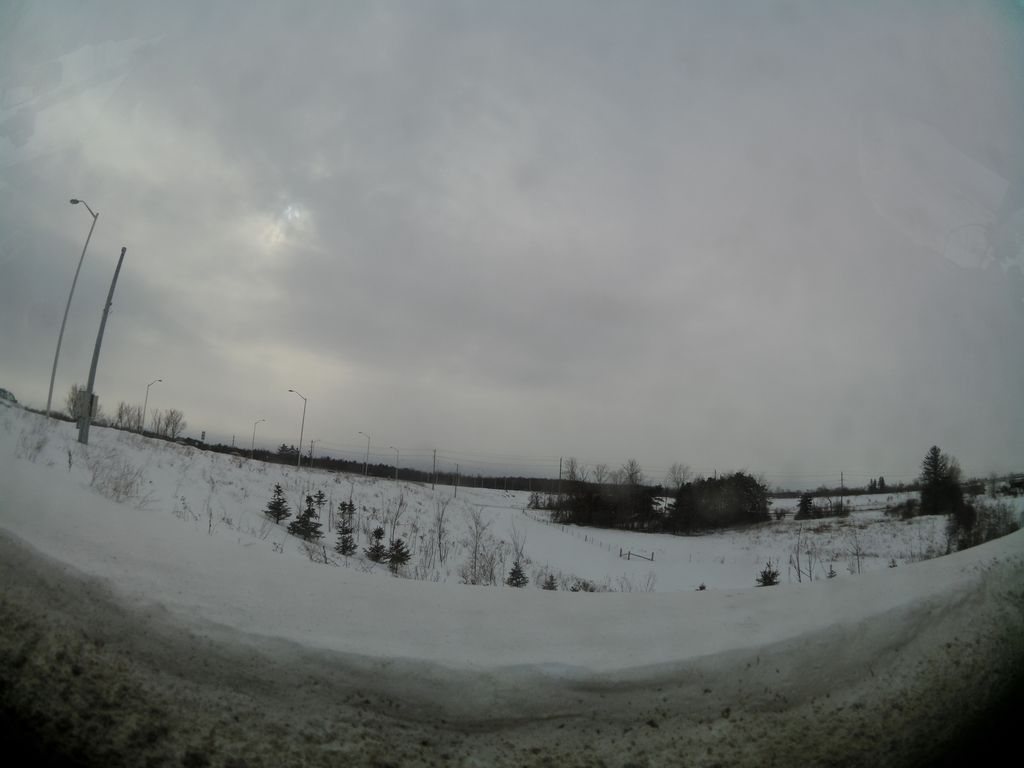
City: ottawa-gatineau